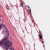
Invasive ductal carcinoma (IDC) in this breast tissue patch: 0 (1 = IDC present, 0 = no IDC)